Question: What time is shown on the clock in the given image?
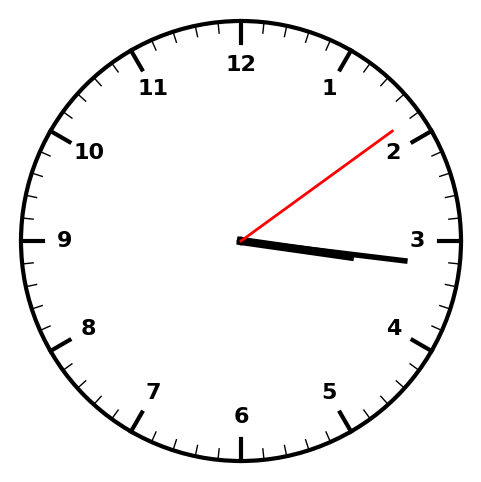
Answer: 03:16:09